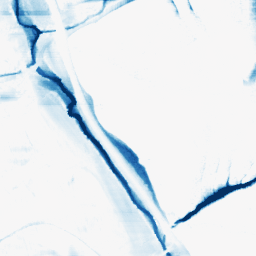
Category: morphological
Decomposition family: morphological_rect
Decomposition parameters: operation: closing
width: 50
height: 10
Upsampling method: bicubic_16x
Upsampling parameters: scale: 16
Upsampling scale: 16